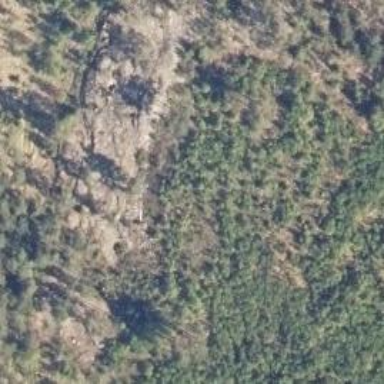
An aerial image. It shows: Landscape of bare rock.